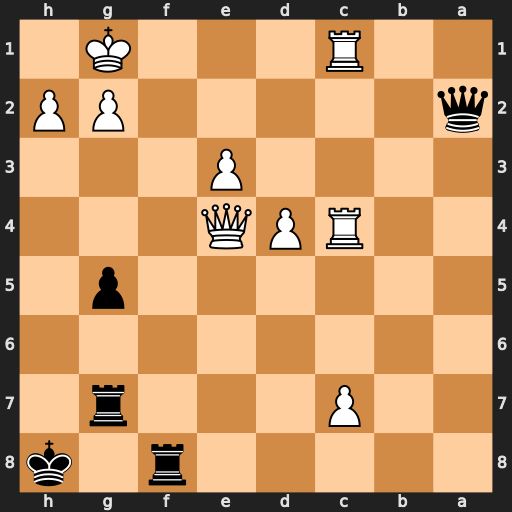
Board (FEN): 5r1k/2P3r1/8/6p1/2RPQ3/4P3/q5PP/2R3K1
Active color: b
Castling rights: -
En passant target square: -
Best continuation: Qf2+ Kh1 Qf1+ Rxf1 Rxf1#